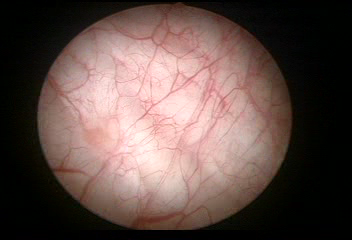
Modality: WLC
Class: Normal mucosa
Bladder cancer association: No